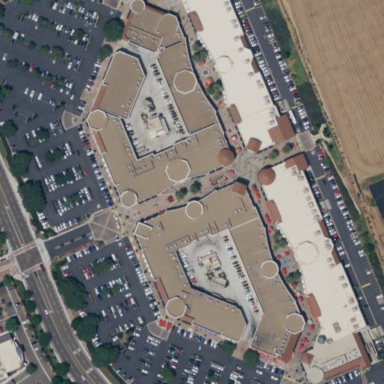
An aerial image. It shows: Commercial area with mall.